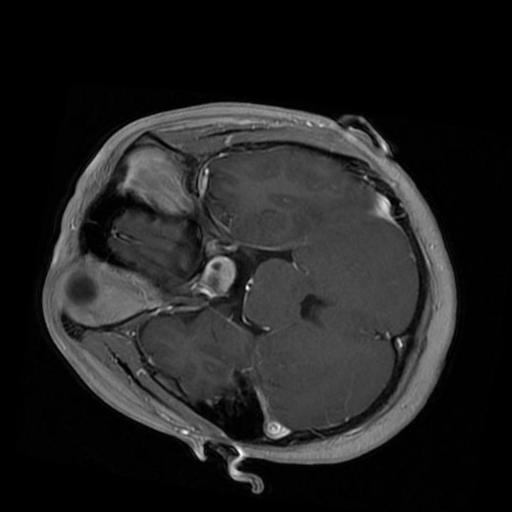
Label: brain_tumor